Chest X-ray:
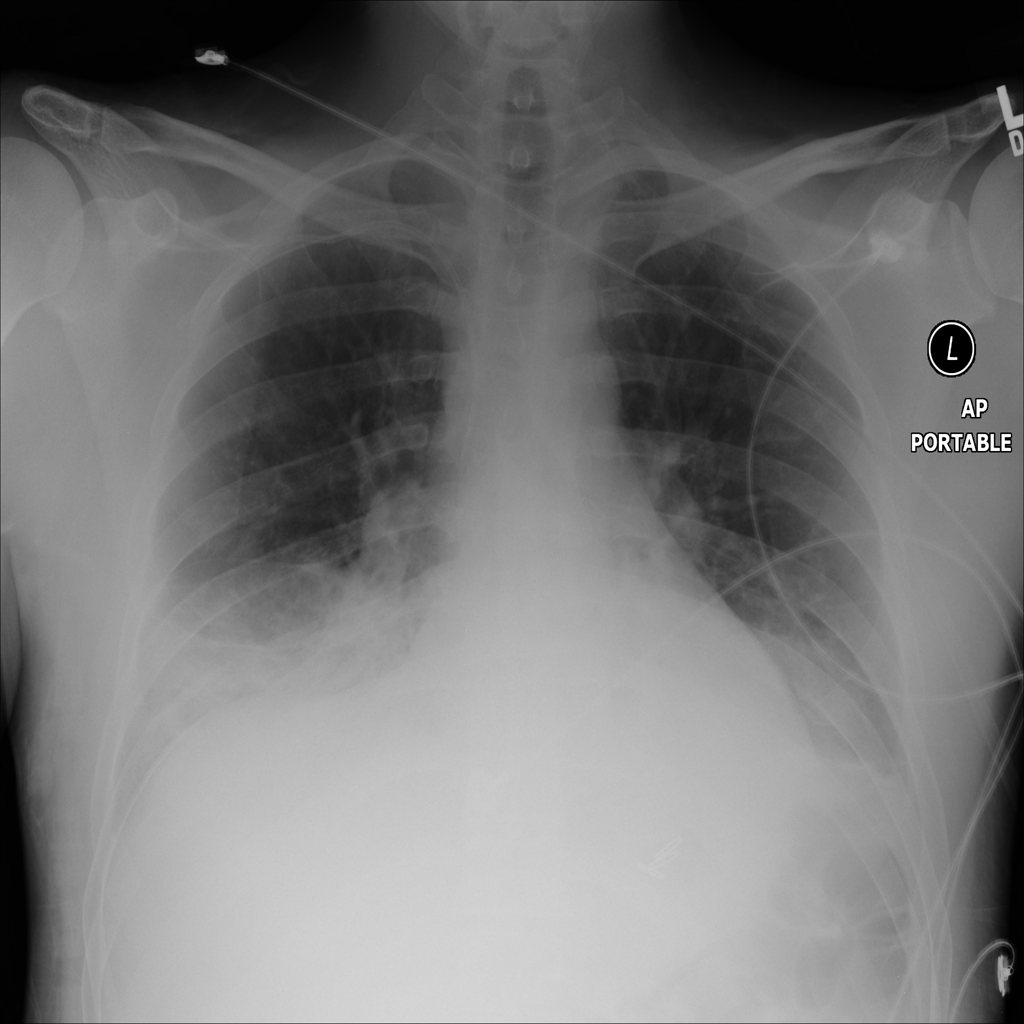
Findings: Consolidation, Effusion
No abnormal finding: no